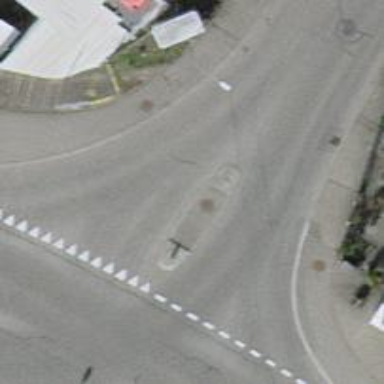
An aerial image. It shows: Unmarked crossing with pedestrian island.